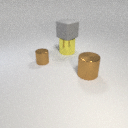
small brown metal cylinder to the left of large brown metal cylinder